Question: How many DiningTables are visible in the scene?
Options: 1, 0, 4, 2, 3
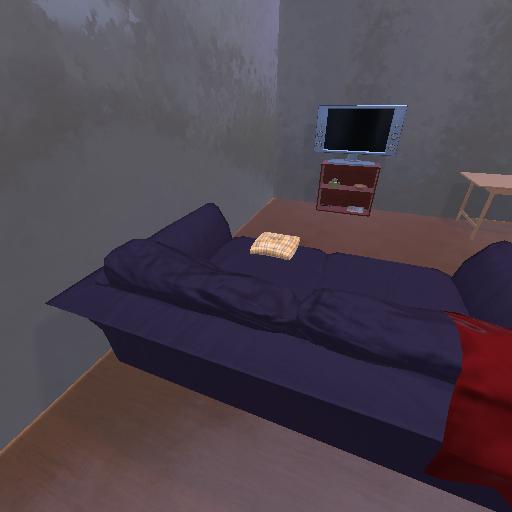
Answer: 1